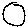
Label: circle